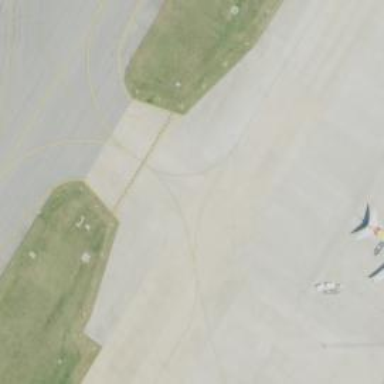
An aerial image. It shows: View of taxiway at the airport.